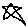
Label: star